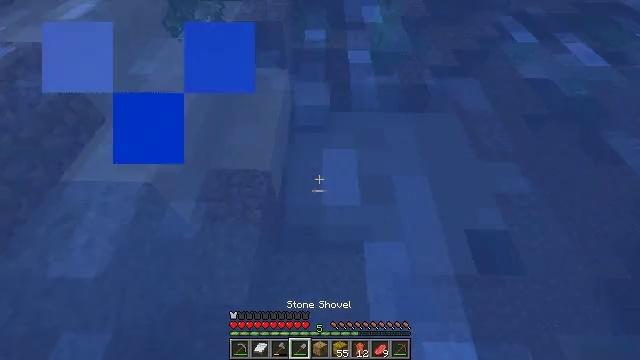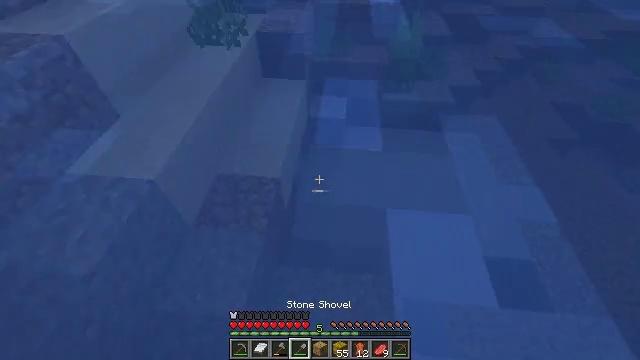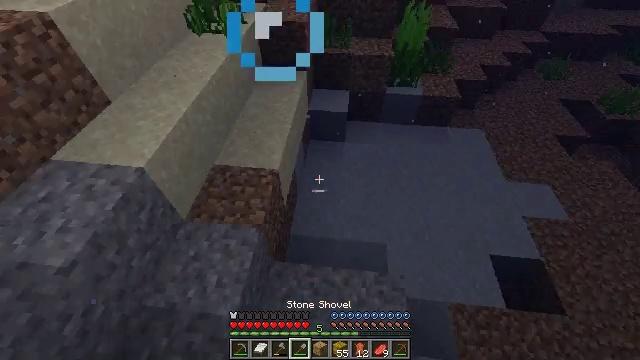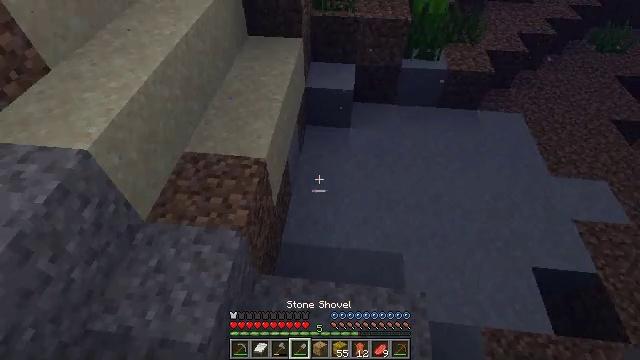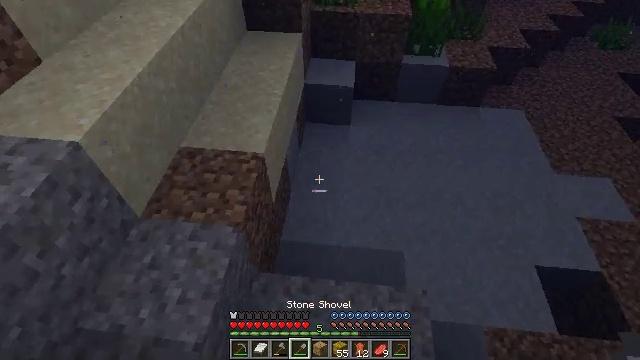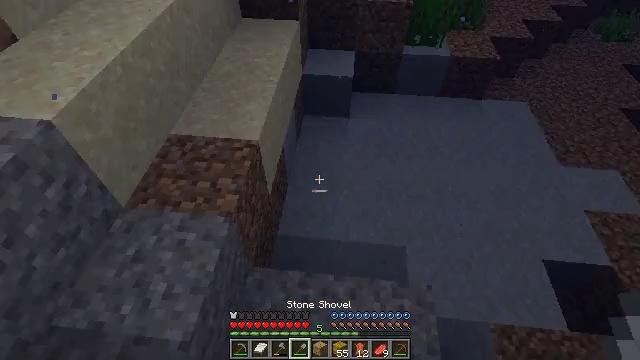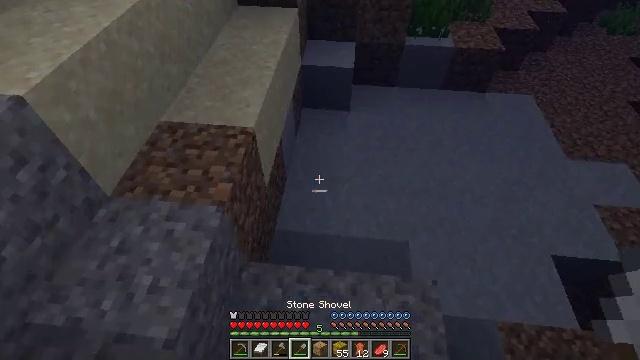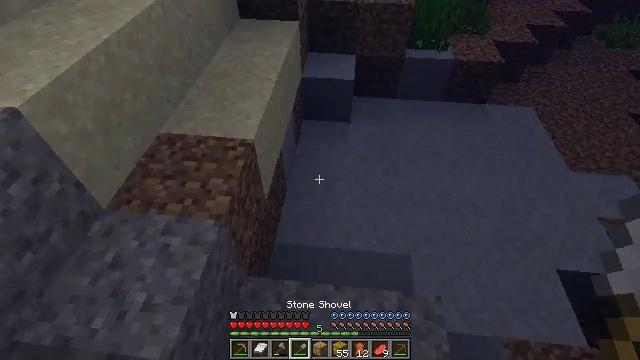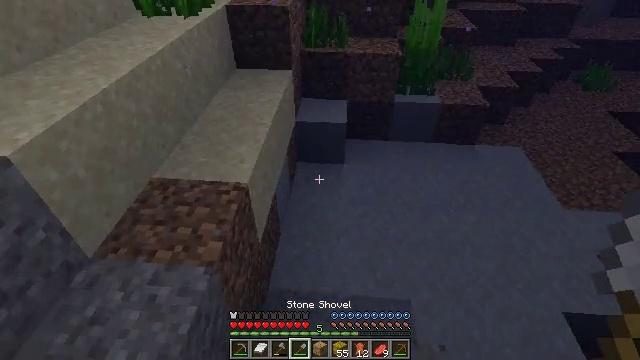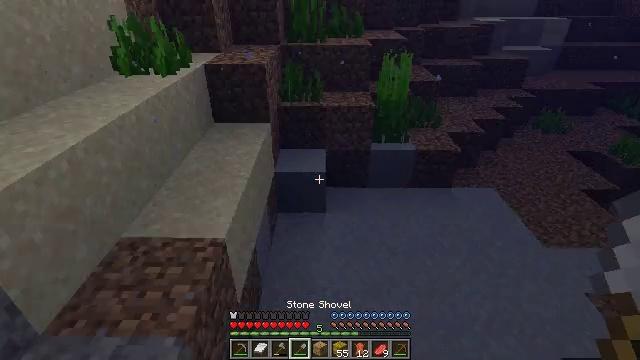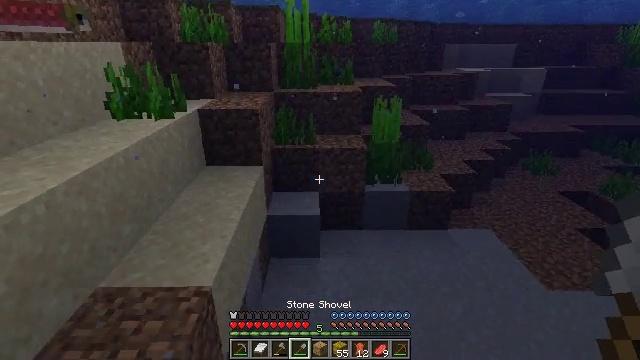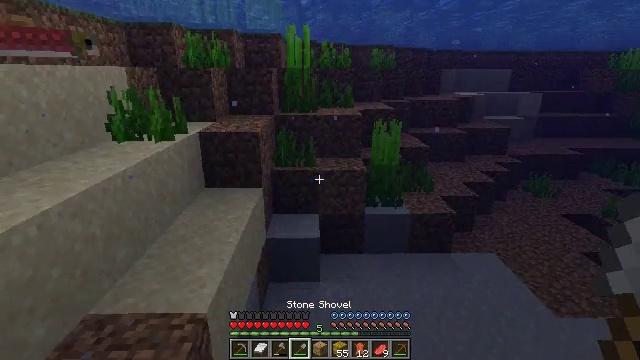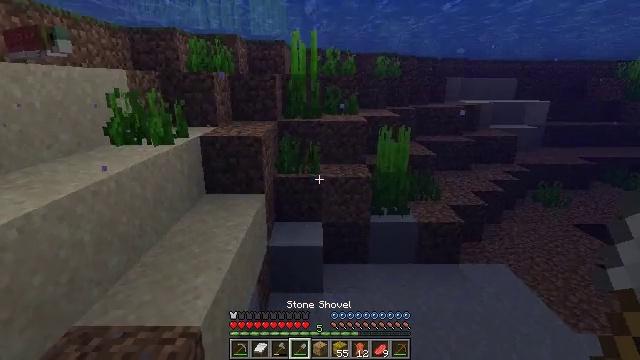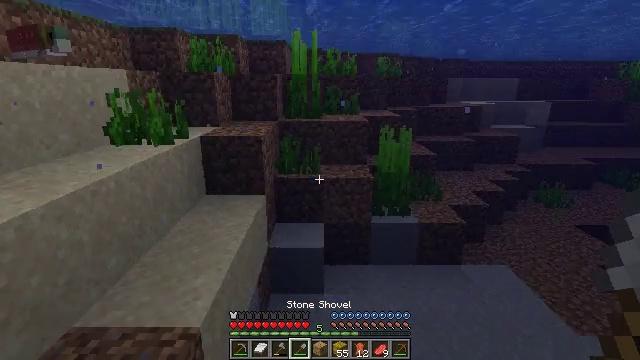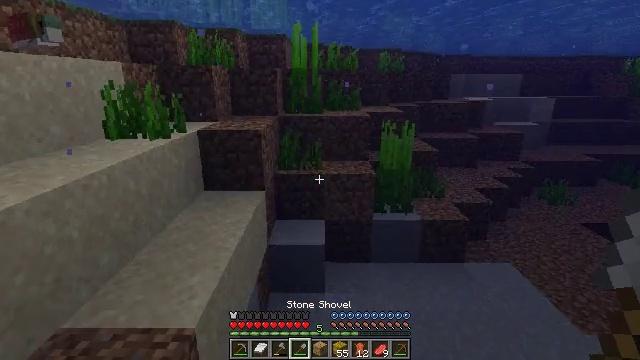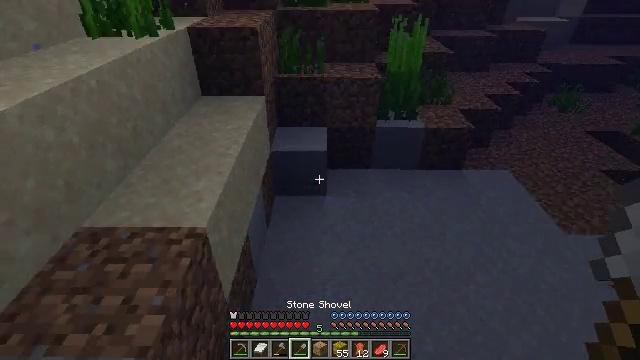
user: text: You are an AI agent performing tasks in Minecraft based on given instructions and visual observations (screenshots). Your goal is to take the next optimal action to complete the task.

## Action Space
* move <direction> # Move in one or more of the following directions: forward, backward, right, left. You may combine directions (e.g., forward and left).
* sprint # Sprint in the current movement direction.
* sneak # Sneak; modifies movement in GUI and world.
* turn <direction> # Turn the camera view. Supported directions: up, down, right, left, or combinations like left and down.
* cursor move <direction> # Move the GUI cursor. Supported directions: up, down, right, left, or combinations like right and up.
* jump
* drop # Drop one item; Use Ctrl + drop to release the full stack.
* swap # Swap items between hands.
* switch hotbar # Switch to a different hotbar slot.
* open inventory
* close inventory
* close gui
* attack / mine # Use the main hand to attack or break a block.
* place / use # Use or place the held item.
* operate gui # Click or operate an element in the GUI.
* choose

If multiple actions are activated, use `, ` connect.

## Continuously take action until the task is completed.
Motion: motion action
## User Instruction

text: Attack the clay block to obtain it.
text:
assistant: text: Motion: move forward, sneak, turn left and up
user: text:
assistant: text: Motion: move forward, sneak
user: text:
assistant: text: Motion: move forward, sneak
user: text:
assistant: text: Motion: move forward, sneak
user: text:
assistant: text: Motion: move forward, sneak
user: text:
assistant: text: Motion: move forward
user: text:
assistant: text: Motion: move forward, turn up
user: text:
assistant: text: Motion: move forward, turn right and up
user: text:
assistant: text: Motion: move forward, turn right and up
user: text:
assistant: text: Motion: move forward, turn right and up
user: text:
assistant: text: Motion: move forward, turn up
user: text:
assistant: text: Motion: move forward, turn up
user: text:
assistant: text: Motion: move forward
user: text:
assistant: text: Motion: move forward
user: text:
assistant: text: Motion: move forward, turn down
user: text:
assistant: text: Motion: move forward, turn down
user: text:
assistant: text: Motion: move forward, sneak, turn right and down
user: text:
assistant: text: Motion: move forward, sneak, turn right and down
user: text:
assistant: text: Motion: move forward, sneak
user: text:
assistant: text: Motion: move forward, sneak, turn up
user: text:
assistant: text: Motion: move forward, sneak, turn left and up
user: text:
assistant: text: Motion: move forward, sneak, turn left and up
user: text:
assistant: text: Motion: move forward, sneak, attack / mine
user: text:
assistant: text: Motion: move forward, sneak, turn left, attack / mine
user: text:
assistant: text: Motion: sneak, attack / mine
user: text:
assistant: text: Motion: sneak, attack / mine
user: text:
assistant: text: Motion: sneak, attack / mine
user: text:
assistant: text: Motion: sneak, attack / mine
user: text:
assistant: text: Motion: sneak, attack / mine
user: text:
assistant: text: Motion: sneak, attack / mine